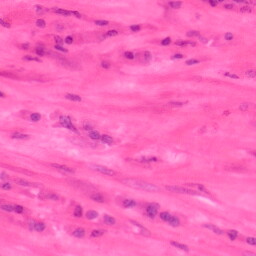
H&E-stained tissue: Colon